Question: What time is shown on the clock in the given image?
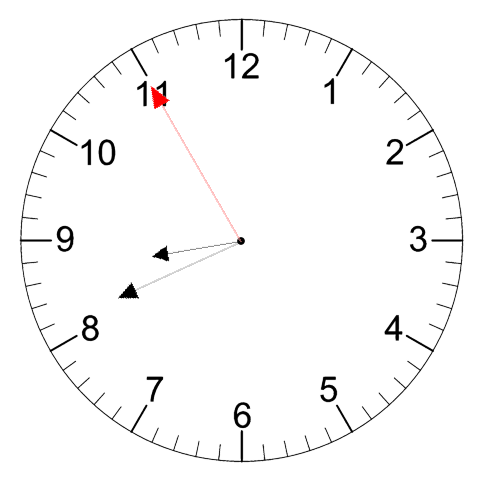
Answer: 08:40:55